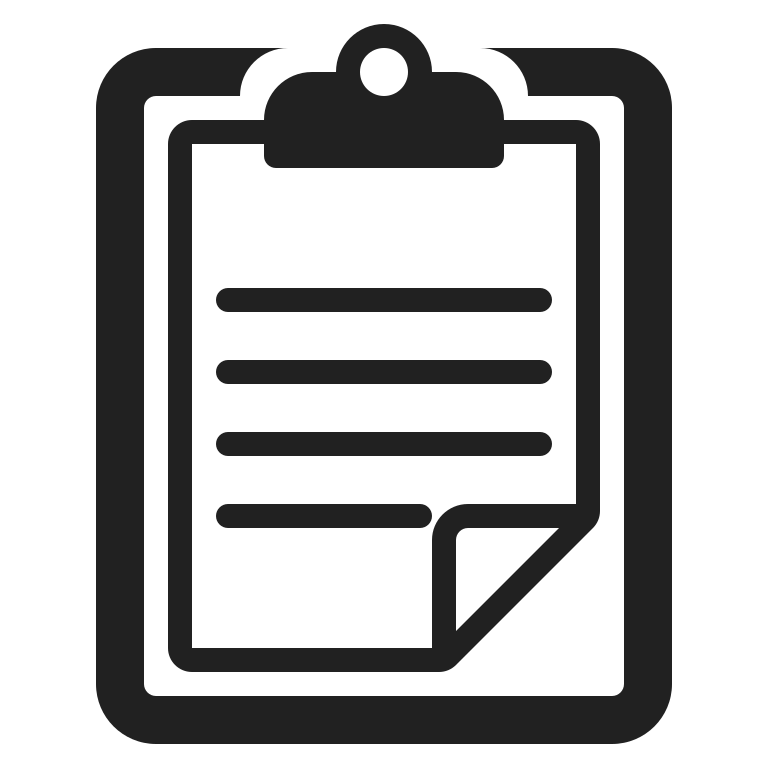
clipboard high contrast